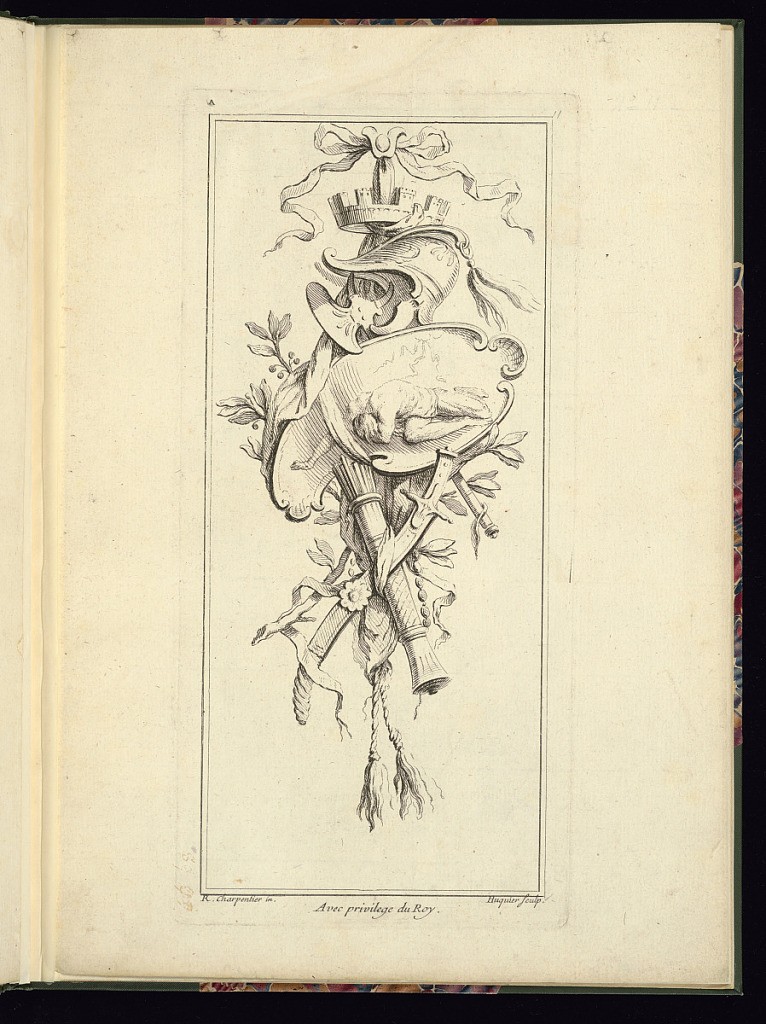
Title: Design for a Pendant Trophy
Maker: René Charpentier, French, 1680 - 1723
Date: ca. 1736
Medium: Etching on laid paper
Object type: Print
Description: A design for an ornamental pendant trophy from a series of twelve plates. The trophy features a central framed cartouche with a man lying on the ground, intertwined with arms and armor, foliate olive branches, a crown, ribbons, and rope, hanging from a tied textile ribbon. The plate is signed.